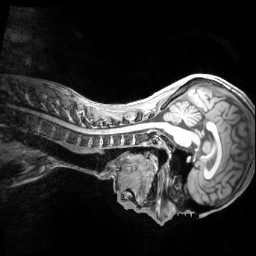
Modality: T1w
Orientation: sagittal
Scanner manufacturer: siemens
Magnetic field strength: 3 T
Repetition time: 2.3 s
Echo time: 0.0033 s